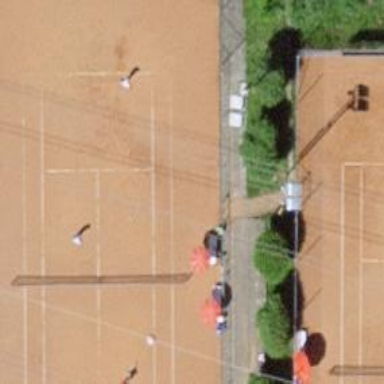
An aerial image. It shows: Tennis court in leisure pitch.